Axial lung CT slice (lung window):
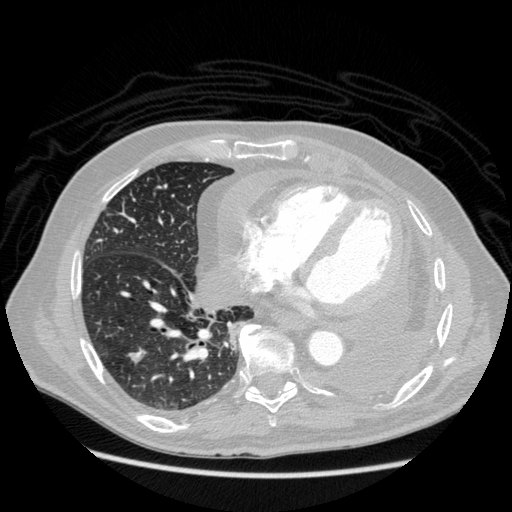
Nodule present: yes
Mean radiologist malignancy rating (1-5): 3.5